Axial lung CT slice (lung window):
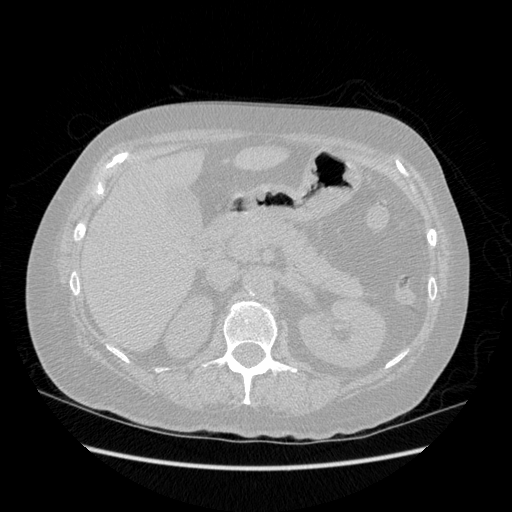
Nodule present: no